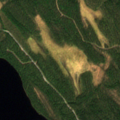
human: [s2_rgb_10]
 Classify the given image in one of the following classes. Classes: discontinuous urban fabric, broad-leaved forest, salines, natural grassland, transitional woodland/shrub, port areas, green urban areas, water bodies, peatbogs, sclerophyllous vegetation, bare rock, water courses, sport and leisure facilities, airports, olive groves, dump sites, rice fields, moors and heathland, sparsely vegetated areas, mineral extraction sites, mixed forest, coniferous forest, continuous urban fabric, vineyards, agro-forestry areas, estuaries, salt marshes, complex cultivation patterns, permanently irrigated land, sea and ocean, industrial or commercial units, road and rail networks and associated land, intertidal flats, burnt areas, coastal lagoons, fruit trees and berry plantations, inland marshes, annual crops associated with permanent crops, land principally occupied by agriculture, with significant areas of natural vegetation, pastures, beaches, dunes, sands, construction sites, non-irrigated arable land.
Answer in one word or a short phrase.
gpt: coniferous forest, water bodies